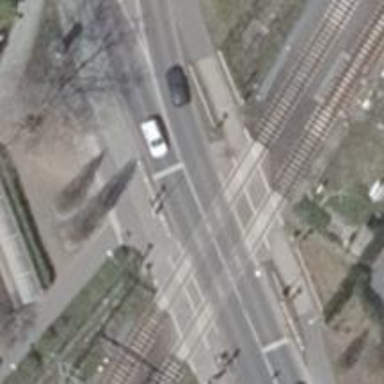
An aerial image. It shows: Railway level crossing.